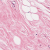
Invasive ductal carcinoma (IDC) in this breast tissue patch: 0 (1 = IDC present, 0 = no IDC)